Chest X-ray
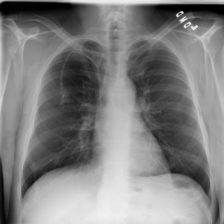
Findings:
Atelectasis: negative
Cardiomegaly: negative
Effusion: negative
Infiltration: negative
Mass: negative
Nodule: negative
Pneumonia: negative
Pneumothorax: negative
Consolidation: negative
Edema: negative
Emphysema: negative
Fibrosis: negative
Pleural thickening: negative
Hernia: negative